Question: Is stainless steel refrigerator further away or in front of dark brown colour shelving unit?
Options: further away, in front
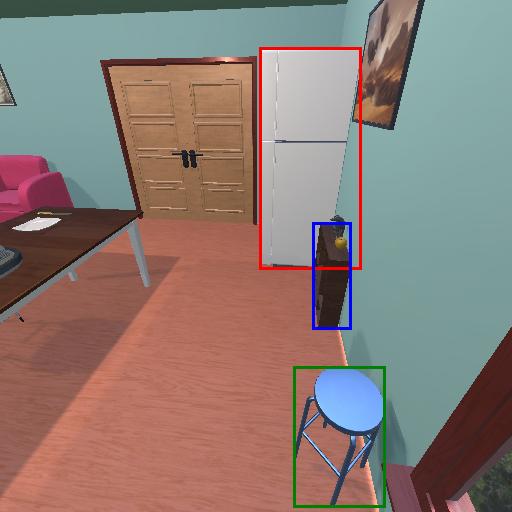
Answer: further away